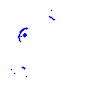
Particle: proton